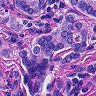
Metastatic tissue present: yes